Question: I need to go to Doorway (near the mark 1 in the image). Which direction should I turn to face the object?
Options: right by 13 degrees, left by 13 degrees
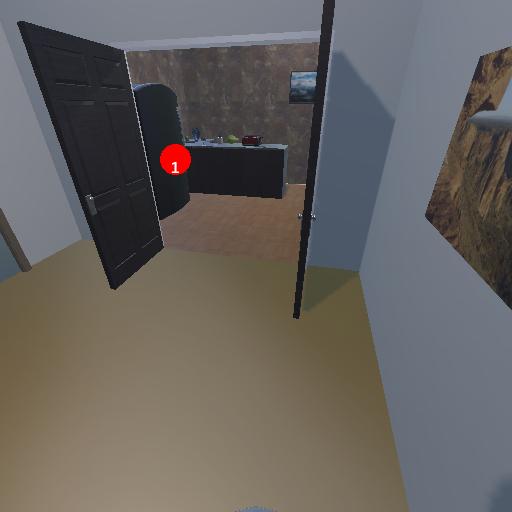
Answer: right by 13 degrees